Question: A game has this:

I'm curious to whether this was the actual build time, and sure enough, the 'File Last Modified' date of 'Crysis.exe' (the program) is '03/31/2009, 01:40'.
Sure, the developer could easily have manually inputted that value, and built the application in under a minute, but I'm curious to whether it is actually possible to input the current date/time (to the nearest second) when the application is actually building.
This would have many advantages, including easy identification of different builds of the application.
Is this possible?
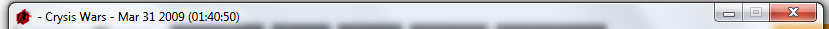
Answer: Yes the time of built is provided by the '__TIME__' macro. In your example they also use '__DATE__' macro which provides the date.
<URL>